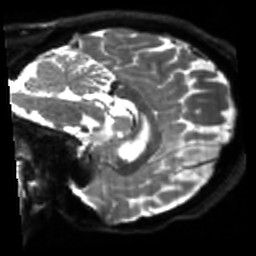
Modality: sbref
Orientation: sagittal
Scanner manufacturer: siemens
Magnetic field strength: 3 T
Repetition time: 4 s
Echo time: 0.0594 s